Question: My Question:-
A list of customers who placed more than one order with MIP in the past. Write a SELECT statement that returns one row for each customer that has orders with these columns:
- - -
My ERD:-

My problem:- I am completed stuck. No idea. This is an assignment question.
I tried it with count also but just a suggestion as to how to go about it would be appreciated. I need to calculate the total amount spent by these customers which is through a third table
Thanks
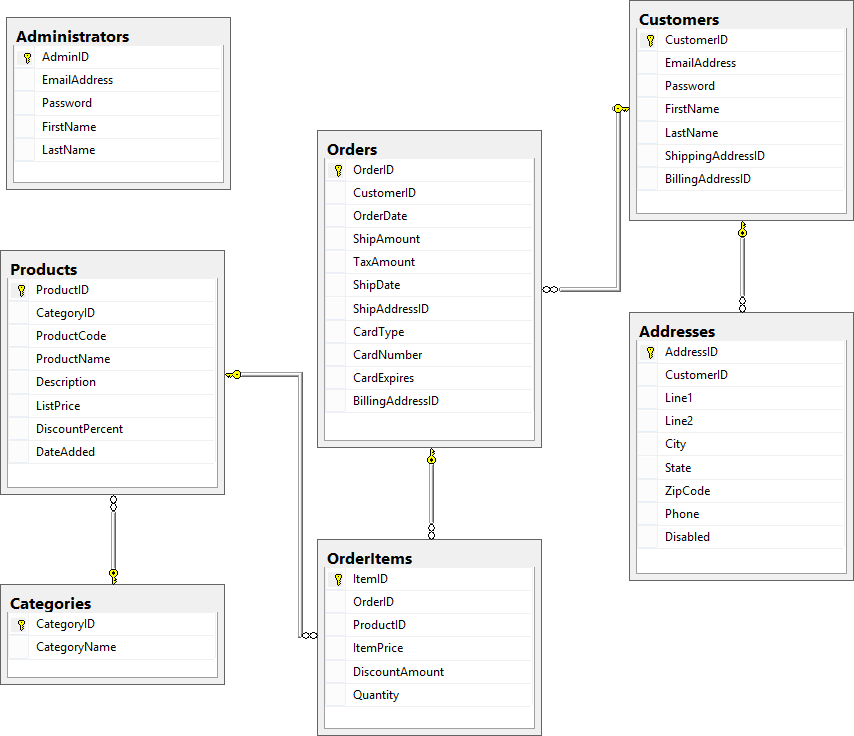
Answer: Do an inner join on the customer and order table. Then group by on firstname and email address. Do a count on the no of orders and a sum on the amount.
If your tables were named Customer and Order, the sql statement would be like
'''
SELECT
Customer.FirstName
,Customer.EmailAddress
,COUNT(Order.OrderId) AS OrdersPlaced
,SUM(Order.Amount) AS TotalAmount
FROM
Customer
INNER JOIN Order ON Customer.CustomerID = Order.CustomerID
GROUP BY
Customer.FirstName
,Customer.EmailAddress
'''
Hope this helps.